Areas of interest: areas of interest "Shi He Wan Residential Community"
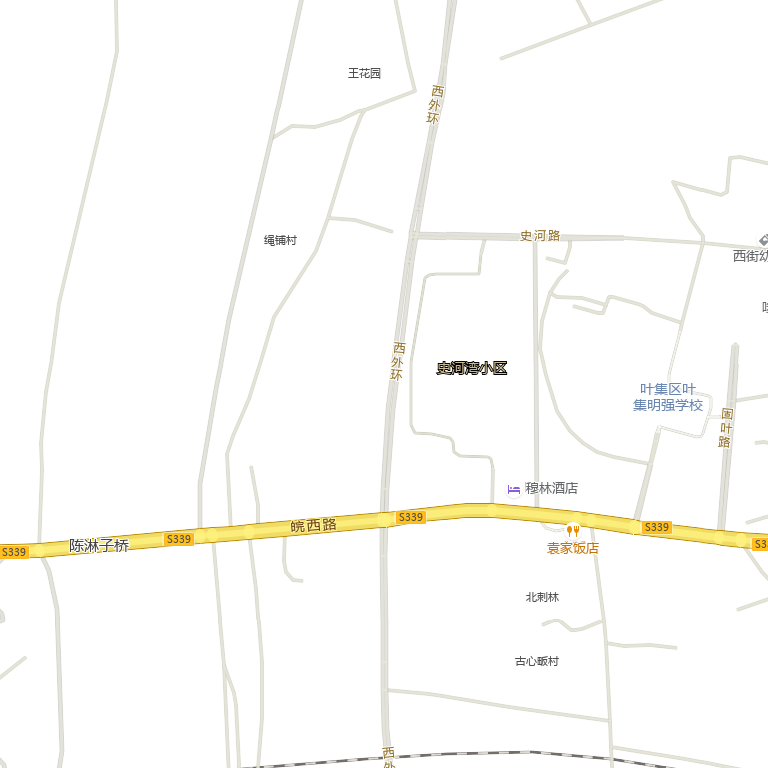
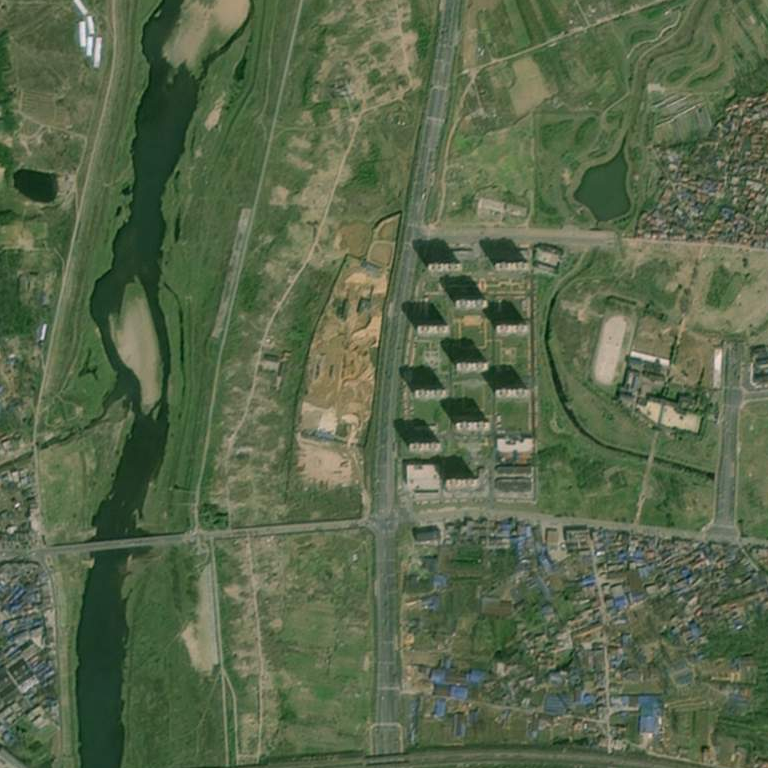